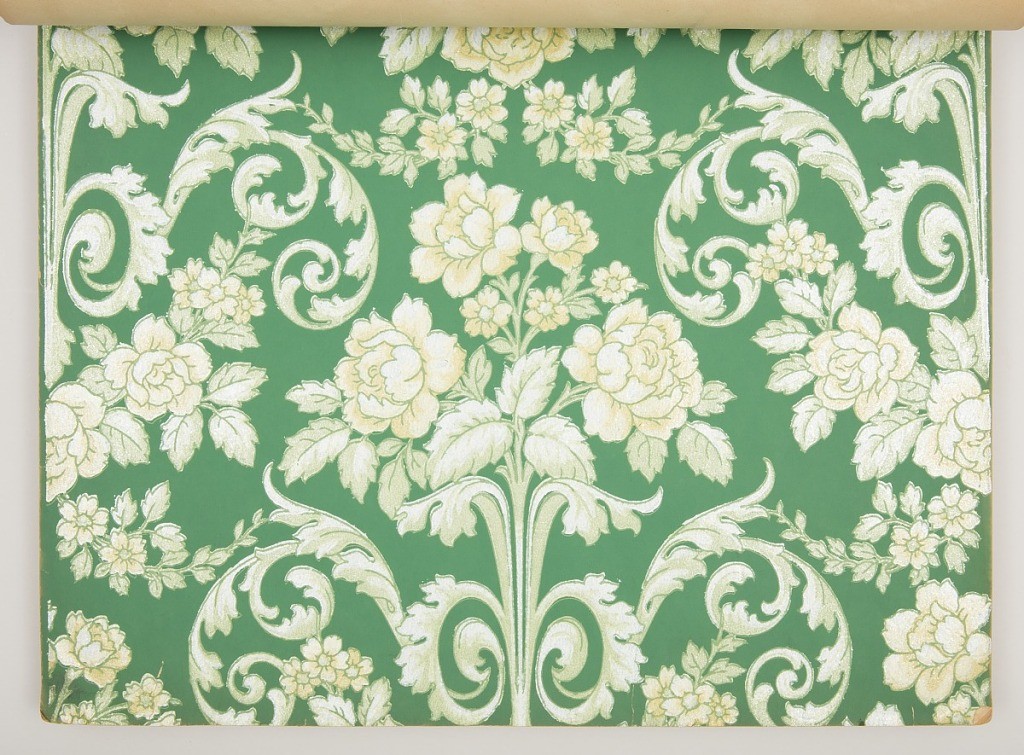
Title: Sample book
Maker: Alfred Peats Company
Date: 1900
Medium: Machine-printed paper
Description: Approximately thirty different patterns all available as matched sets of sidewall, border, and ceiling paper. Each pattern is shown in multiple colorways. Predominant colors in this catalogue are red and green, with more limited blue and beige/tan. Patterns include florals, medallions, stripes, and some all-over designs.